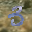
Label: 3